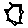
Label: sun